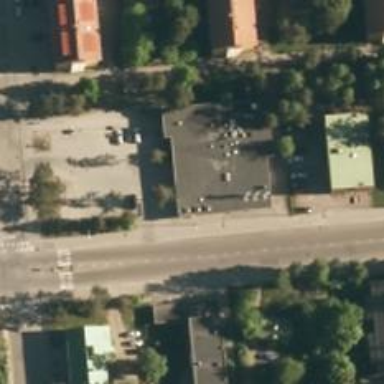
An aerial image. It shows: Convenience shop.